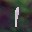
Label: 1